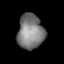
Tissue: lung
Cell type: Myeloid cells
Senescence score: 0.215
Nuclear area (px): 896
Mean DAPI intensity: 123.792